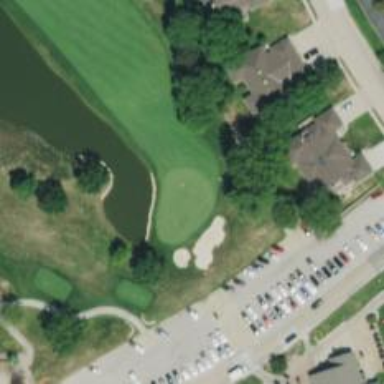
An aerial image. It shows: View of golf hole.